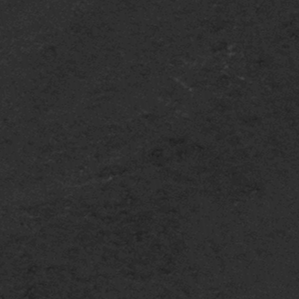
Label: frost